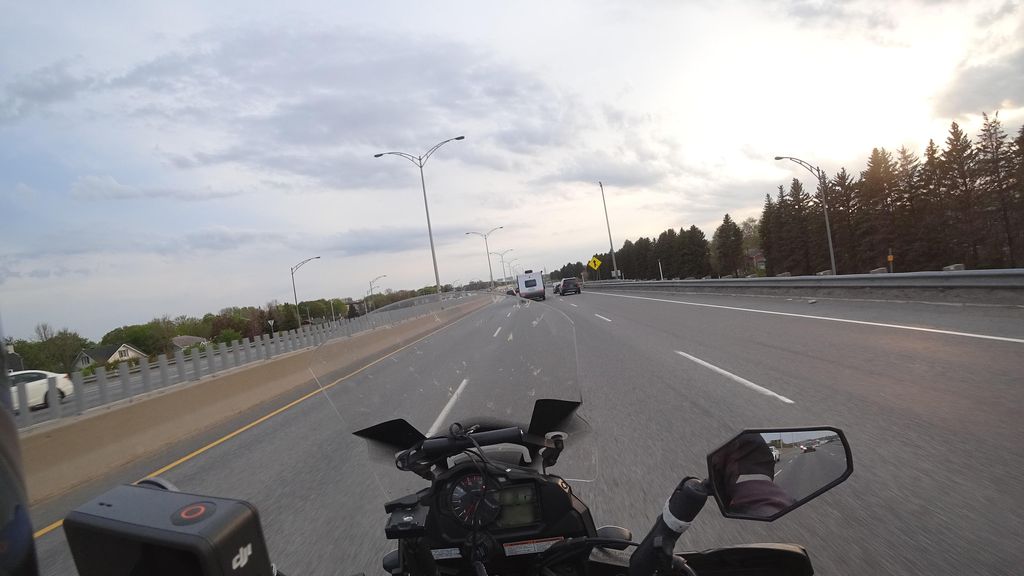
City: quebec_city